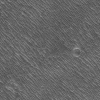
Atmospheric dust classification: not_dusty